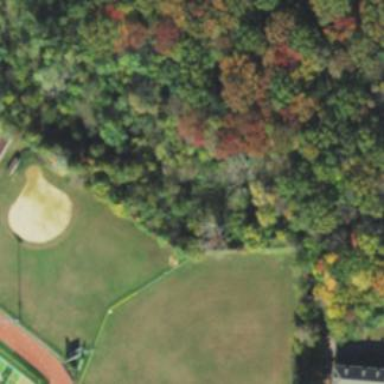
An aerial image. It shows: Baseball pitch for leisure land activities.